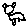
Label: cat